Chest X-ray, PA view. Patient: 4 years old, sex F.
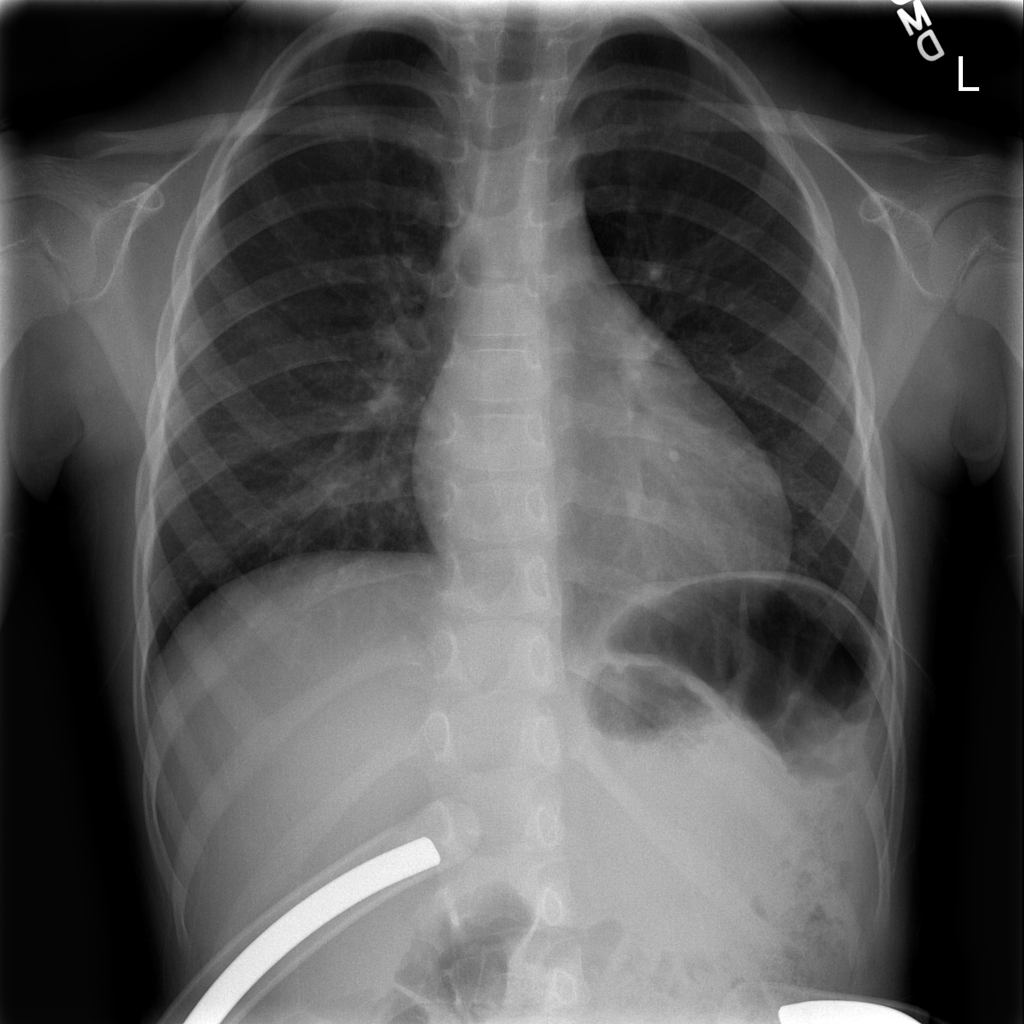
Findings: No Finding